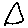
Label: triangle